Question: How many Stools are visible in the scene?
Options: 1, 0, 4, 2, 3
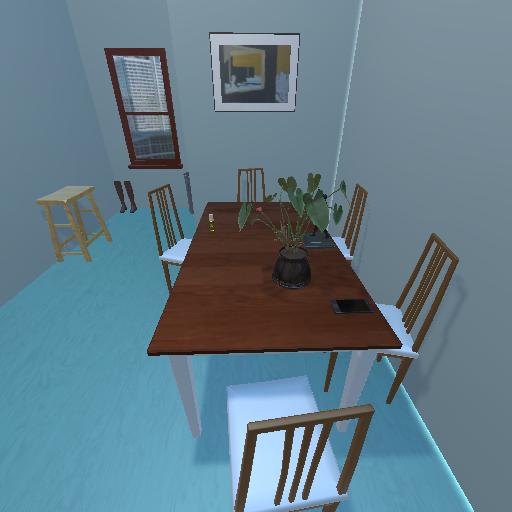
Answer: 1